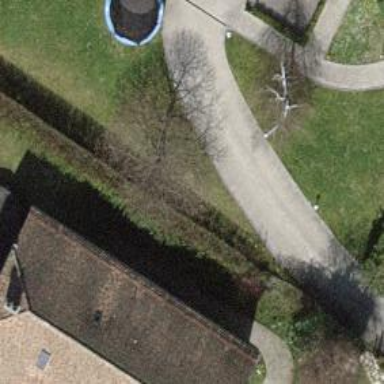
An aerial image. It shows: Garden with deciduous broadleaved trees.